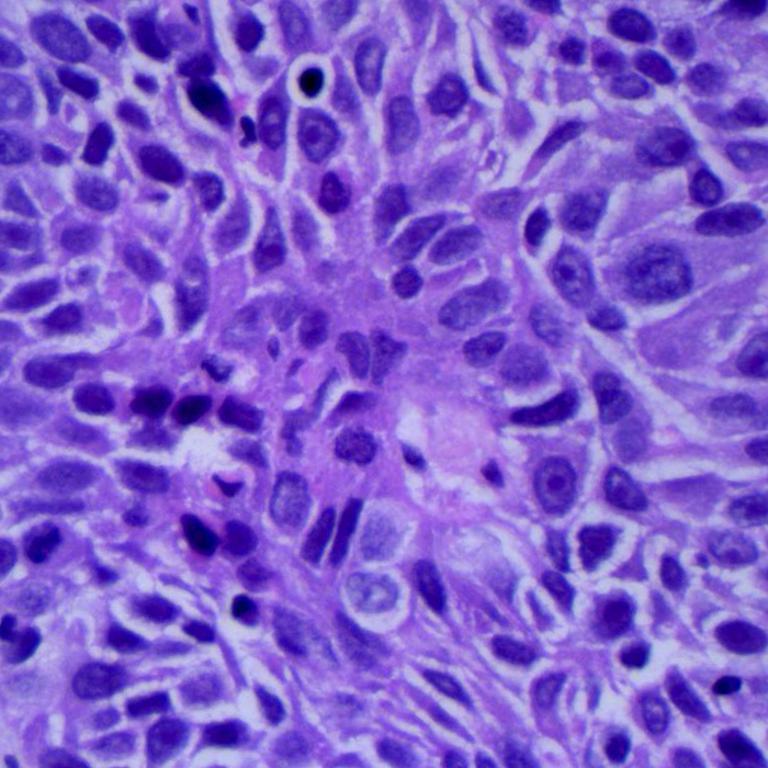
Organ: lung
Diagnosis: squamous carcinomas